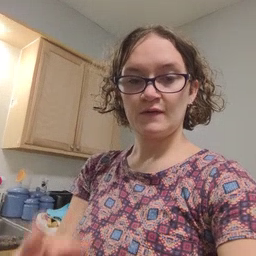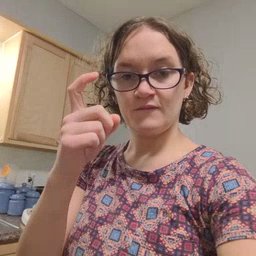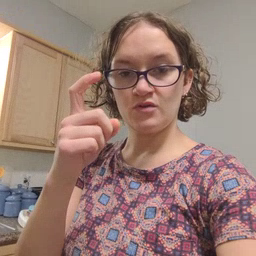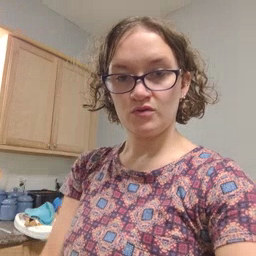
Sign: finger